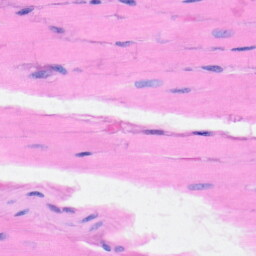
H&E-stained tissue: Heart